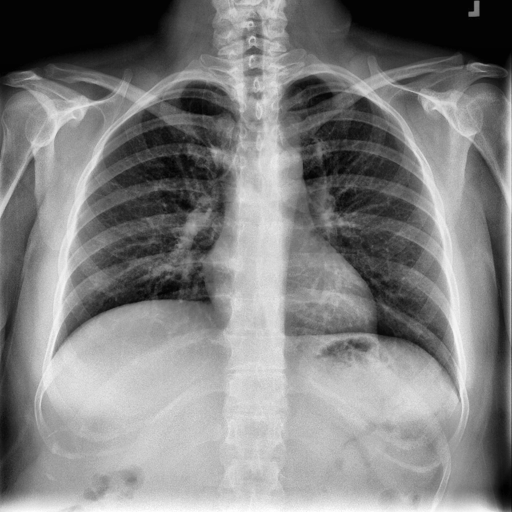
Finding: NORMAL